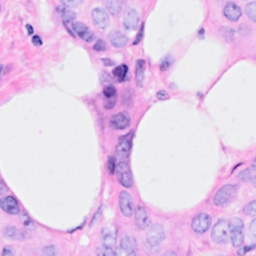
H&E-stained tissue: Breast